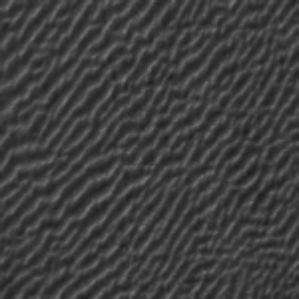
Label: frost